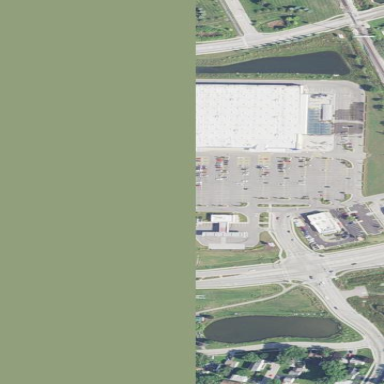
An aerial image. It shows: Retail area.